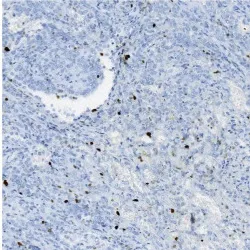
Immunohistochemical results. The Ki-67 index was below 2% (F).
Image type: pathology (immunostaining)